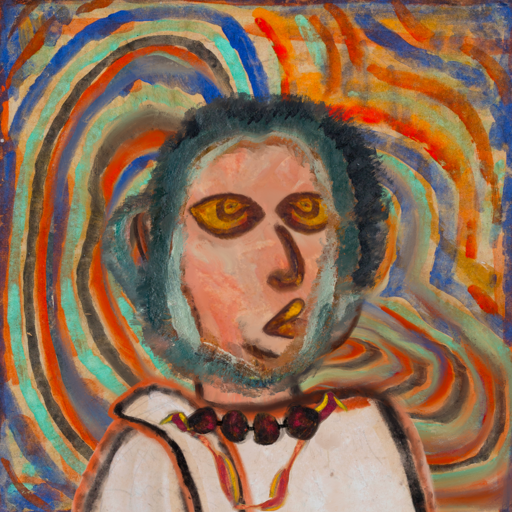
Background: Sisters, Head And Neck Side: Roy_Bahadur, Face Side: Comrade, Bust: Roy_Bahadur, Hair Side: Boggyland, Head Accessory: Blank, Second Necklace: Gypsy_Mother_1, Necklace: Mosgoul, Baby: Blank